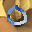
Label: 0